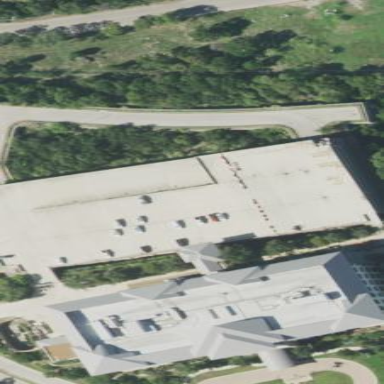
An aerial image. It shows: Multi-storey parking building.